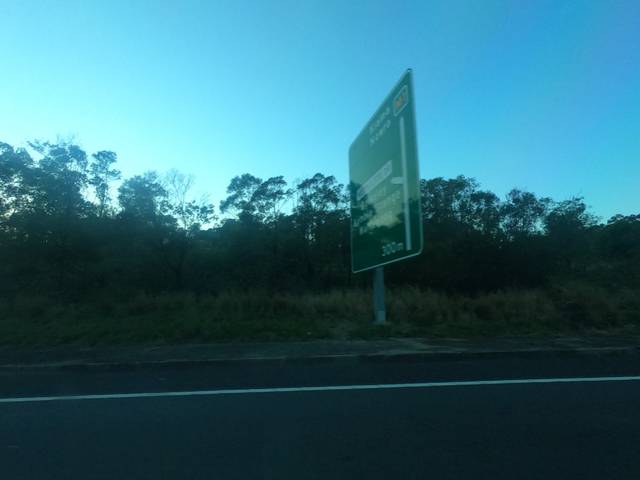
Region: Australia
Coordinates: -34.469, 150.838